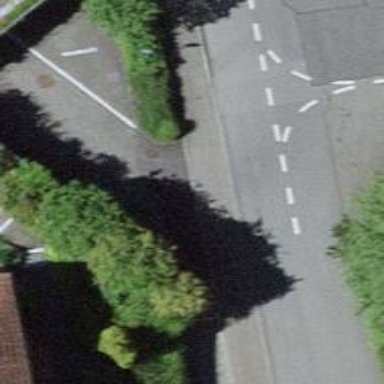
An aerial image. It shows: Kerb serving as barrier.